Question: For some reason I am getting duplicates of 'show.html.erb'. The duplicates happen to coincide with what the '.count' is, even if I remove '.count' from the show file.
b
'''
<% if @user.habits.any? %>
<h2>Habit Challenges (<%= @user.habits.count %>)</h2>
<%= render @habits %>
<% end %>
<% if @user.valuations.any? %>
<h2>Values (<%= @user.valuations.count %>)</h2>
<%= render @valuations %>
<% end %>
<% if @user.goals.any? %>
<h2>Current Goals (<%= @user.goals.unaccomplished.count %>)</h2>
<%= render @unaccomplished_goals %>
<% end %>
<% if @user.goals.any? %>
<h2>Accomplished Goals (<%= @user.goals.accomplished.count %>)</h2>
<%= render @accomplished_goals %>
<% end %>
<% if @user.quantifieds.any? %>
<h2>Stats: Monthly Average (<%= @user.quantifieds.count %>)</h2>
<%= render @averaged_quantifieds %>
<% end %>
<% if @user.quantifieds.any? %>
<h2>Stats: Instances (<%= @user.quantifieds.count %>)</h2>
<%= render @instance_quantifieds %>
<% end %>
'''
'''
def show
@user = User.find(params[:id])
@habits = @user.habits.all
@valuations = @user.valuations.all
@accomplished_goals = @user.goals.accomplished.all
@unaccomplished_goals = @user.goals.unaccomplished.all
@averaged_quantifieds = @user.quantifieds.averaged.all
@instance_quantifieds = @user.quantifieds.instance.all
end
'''
As you can see by the picture if I create 3 habits, 3 tables of habits will show. If I create 4, 5, so on the same thing happens. The same goes for the rest, like with values (@valuations) 12 repetitions are being created.

habits/_habit.html.erb
'''
<!-- Default bootstrap panel contents -->
<div id="valuations" class="panel panel-default">
<div class="panel-heading"><h4><b>HABITS</b></h4></div>
<!-- Table -->
<table>
<thead>
<tr>
<th>Level</th>
<th>Left</th>
<th>Strike</th>
<th>Trigger</th>
<th>Action</th>
<th>Target</th>
<th>Reward</th>
<th>Days</th>
</tr>
</thead>
<tbody>
<% @habits.each do |challenged| %>
<tr>
<td><%= challenged.current_level %></td>
<td>
<%= link_to edit_habit_path(challenged) do %>
<%= [params[:missed]].flatten.length %>
<% end %></td>
<td><%= challenged.trigger %></td>
<td class="category">
<b><%= raw challenged.tag_list.map { |t| link_to t.titleize, tag_path(t) }.join(', ') %></b>
</td>
<td><%= challenged.target %></td>
<td class= "committed">
<%= challenged.committed.map { |d| d.titleize[0,3] }.join ', ' %></td>
</tr>
<% end %>
</tbody>
</table>
</div>
'''
Do you have any ideas? I'm baffled.
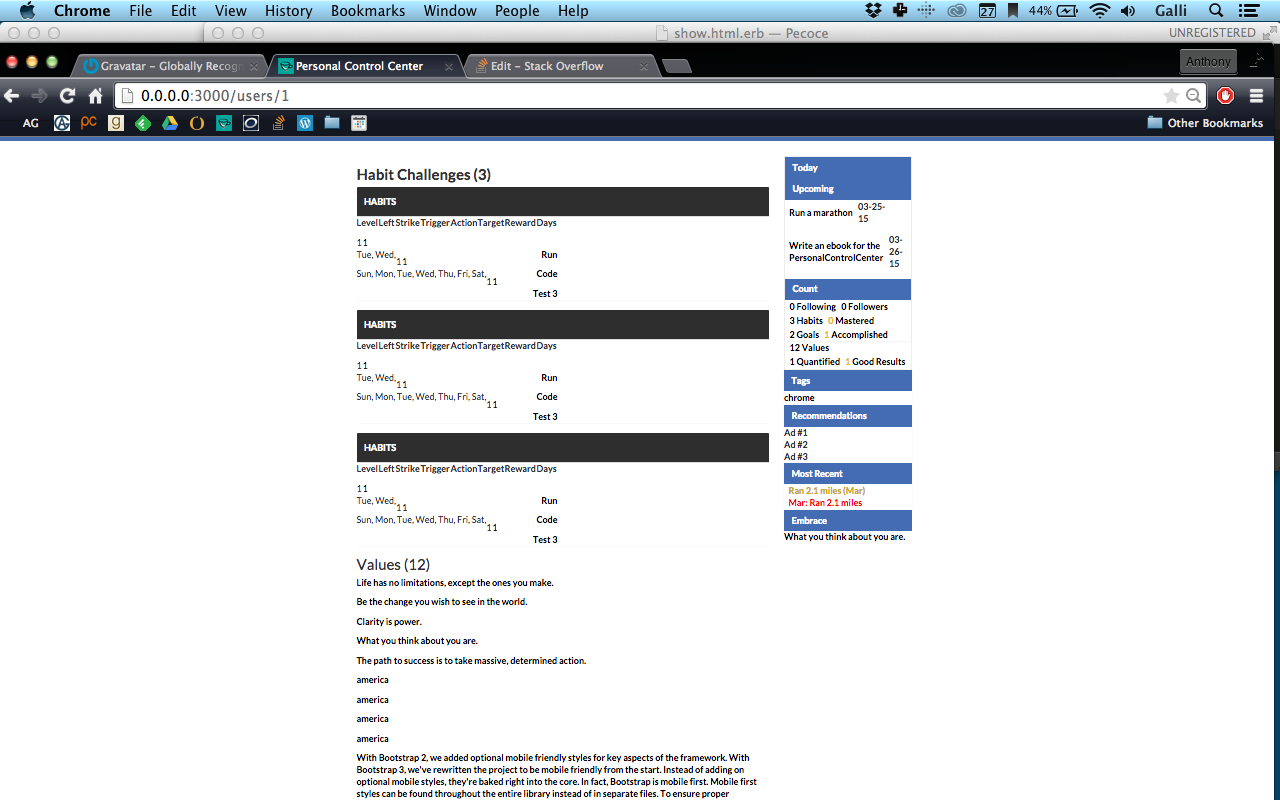
Answer: You can try this:
'''
<h2>Habit Challenges (<%= @habits.count %>)</h2>
<%= render @habits %>
<h2>Values (<%= @valuations.count %>)</h2>
<%= render @valuations %>
<h2>Current Goals (<%= @unaccomplished_goals.count %>)</h2>
<%= render @unaccomplished_goals %>
<h2>Accomplished Goals (<%= @accomplished_goals.count %>)</h2>
<%= render @accomplished_goals %>
<h2>Stats: Monthly Average (<%= @averaged_quantifieds.count %>)</h2>
<%= render @averaged_quantifieds %>
<h2>Stats: Instances (<%= @instance_quantifieds.count %>)</h2>
<%= render @instance_quantifieds %>
'''
Change your show action:
'''
def show
@user = User.find(params[:id])
@habits = @user.habits
@valuations = @user.valuations
@accomplished_goals = @user.goals.accomplished
@unaccomplished_goals = @user.goals.unaccomplished
@averaged_quantifieds = @user.quantifieds.averaged
@instance_quantifieds = @user.quantifieds.instance
end
'''
Change your partial, stop iterating over '@habits' again:
'''
<tbody>
<tr>
<td><%= habit.current_level %></td>
<td><%= link_to edit_habit_path(habit) do %>
<%= [params[:missed]].flatten.length %><% end %>
</td>
<td><%= habit.trigger %></td>
<td class="category"><b><%= raw habit.tag_list.map { |t| link_to t.titleize, tag_path(t) }.join(', ') %></b></td>
<td><%= habit.target %></td>
<td class= "committed"><%= habit.committed.map { |d| d.titleize[0,3] }.join ', ' %></td>
</tr>
</tbody>
'''
:
Another way around, which will only repeat 'tbody' (as per your request).
'''
<h2>Habit Challenges (<%= @habits.count %>)</h2>
<%= render partial: 'habit', locals: {habits: @habits} %>
'''
Then change your habit partial:
'''
<% habits.each do |habit| %>
<tbody>
<tr>
...
...
</tr>
</tbody>
<% end %>
'''